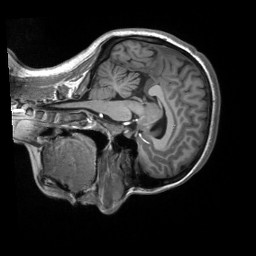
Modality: T1w
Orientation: sagittal
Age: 27
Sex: female
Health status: healthy
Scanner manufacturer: siemens
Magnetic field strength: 3 T
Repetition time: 2.53 s
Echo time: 0.00219 s